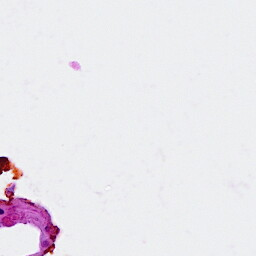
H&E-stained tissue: Breast